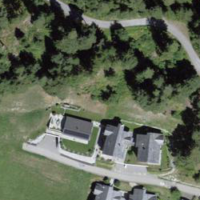
EUNIS habitat code: 43
Species observed at this site:
Cephalanthera rubra